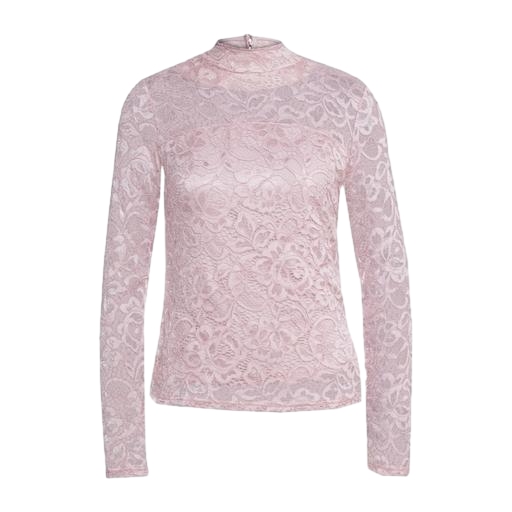
pink lace mock neck top, long sleeve lace, mock neck lace top, white background